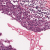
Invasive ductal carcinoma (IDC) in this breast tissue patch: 0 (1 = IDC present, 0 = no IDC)